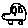
Label: car